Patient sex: F
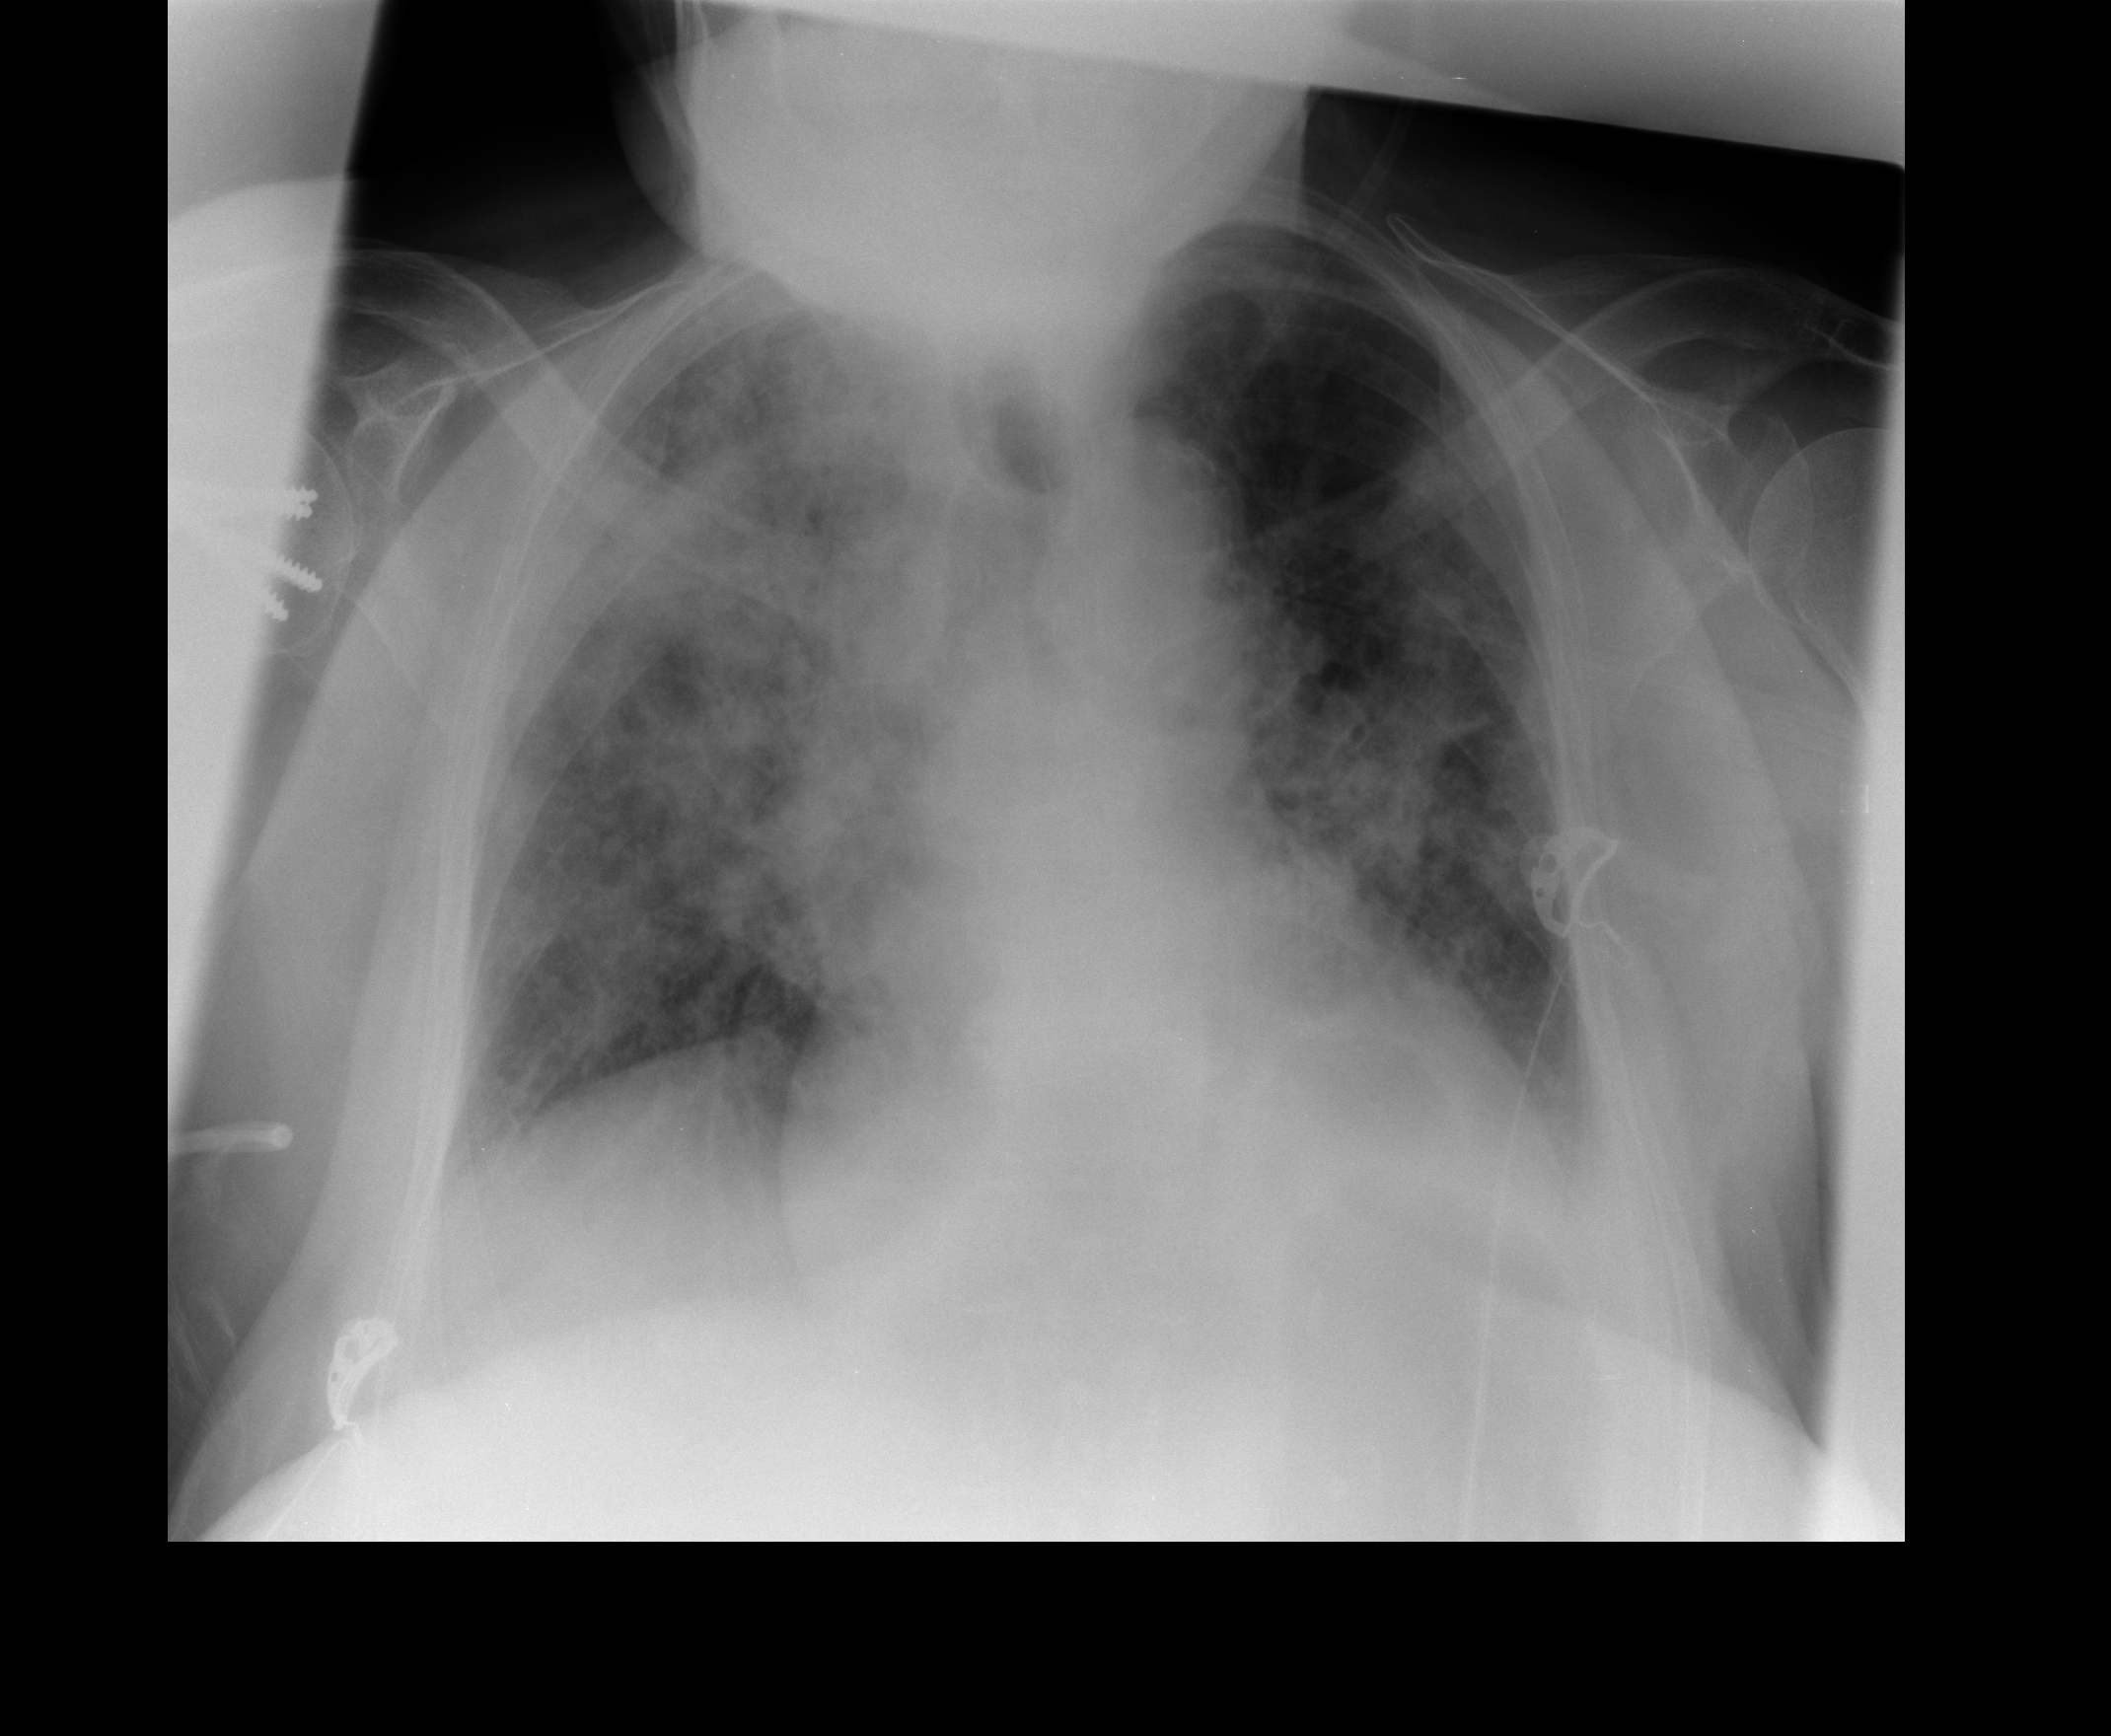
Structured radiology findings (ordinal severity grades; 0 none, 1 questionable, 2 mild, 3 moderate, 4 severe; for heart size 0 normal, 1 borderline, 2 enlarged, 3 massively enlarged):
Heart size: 1
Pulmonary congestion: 2
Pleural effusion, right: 0
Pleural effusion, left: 1
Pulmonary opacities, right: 4
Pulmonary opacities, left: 3
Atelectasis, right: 3
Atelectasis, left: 2